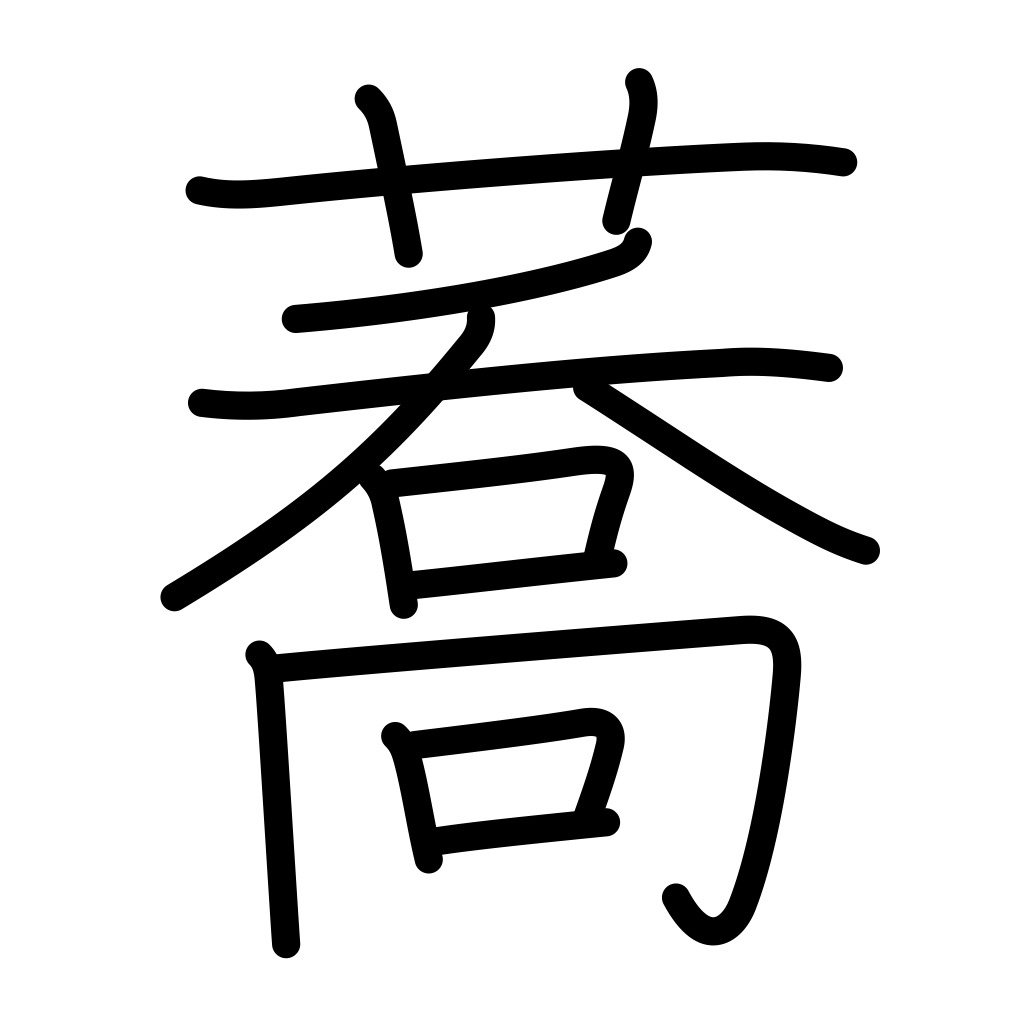
Meaning: buckwheat